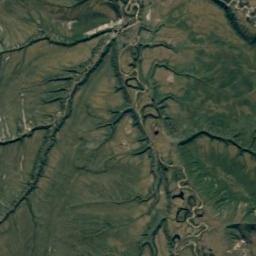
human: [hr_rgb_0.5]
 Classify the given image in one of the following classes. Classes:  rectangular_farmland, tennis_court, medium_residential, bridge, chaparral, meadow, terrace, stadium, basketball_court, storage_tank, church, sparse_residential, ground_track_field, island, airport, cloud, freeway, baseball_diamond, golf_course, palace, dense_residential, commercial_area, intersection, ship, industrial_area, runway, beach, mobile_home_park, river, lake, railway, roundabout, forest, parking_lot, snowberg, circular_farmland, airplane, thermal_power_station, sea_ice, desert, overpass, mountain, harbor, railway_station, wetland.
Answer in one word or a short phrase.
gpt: mountain